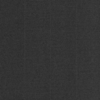
Label: dusty